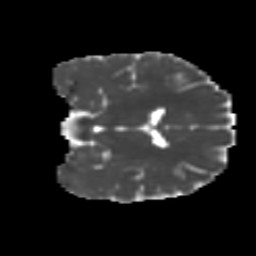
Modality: MD
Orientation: coronal
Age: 14
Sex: male
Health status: ill
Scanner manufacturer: ge
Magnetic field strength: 3 T
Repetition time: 6.752 s
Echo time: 0.079 s